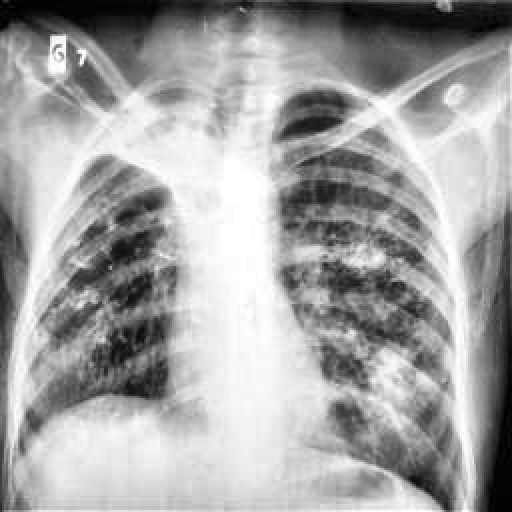
Finding: TUBERCULOSIS